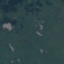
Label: Pasture